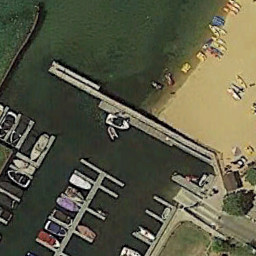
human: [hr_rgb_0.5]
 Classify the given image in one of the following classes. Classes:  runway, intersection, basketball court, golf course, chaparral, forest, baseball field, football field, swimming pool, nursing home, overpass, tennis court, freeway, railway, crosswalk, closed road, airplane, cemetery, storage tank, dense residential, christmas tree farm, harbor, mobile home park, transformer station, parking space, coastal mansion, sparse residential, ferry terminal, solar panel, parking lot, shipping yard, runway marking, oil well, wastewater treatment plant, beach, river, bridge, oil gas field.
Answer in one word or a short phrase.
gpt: ferry terminal